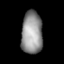
Tissue: lung
Cell type: Epithelial cells
Senescence score: 0.1779
Nuclear area (px): 882
Mean DAPI intensity: 145.931